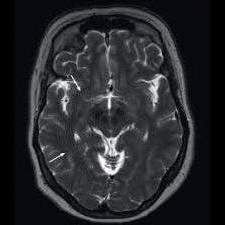
Label: notumor